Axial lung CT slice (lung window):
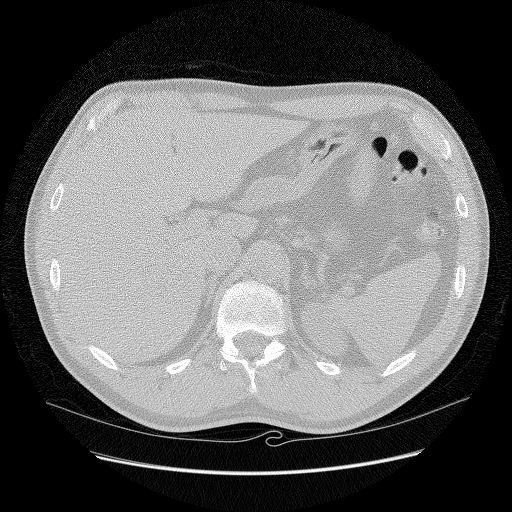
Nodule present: no